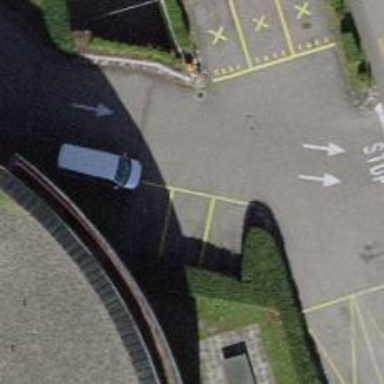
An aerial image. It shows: Parking area.